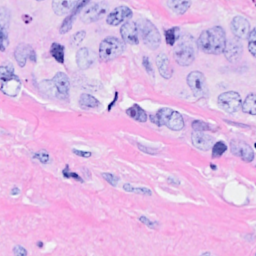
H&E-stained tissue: Breast